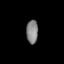
Tissue: lung
Cell type: Epithelial cells
Senescence score: 0.2353
Nuclear area (px): 268
Mean DAPI intensity: 131.728